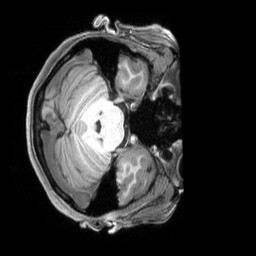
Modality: T1w
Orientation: axial
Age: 36
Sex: female
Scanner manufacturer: siemens
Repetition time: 2.3 s
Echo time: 0.00229 s